You are looking at the short-time Fourier spectrogram of a bearing's acceleration signal. Based on the visible evidence, which condition applies: normal, inner_race, outer_race, ball?
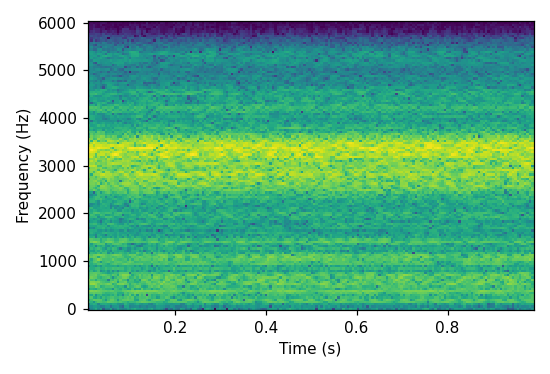
Answer: ball